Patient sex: M
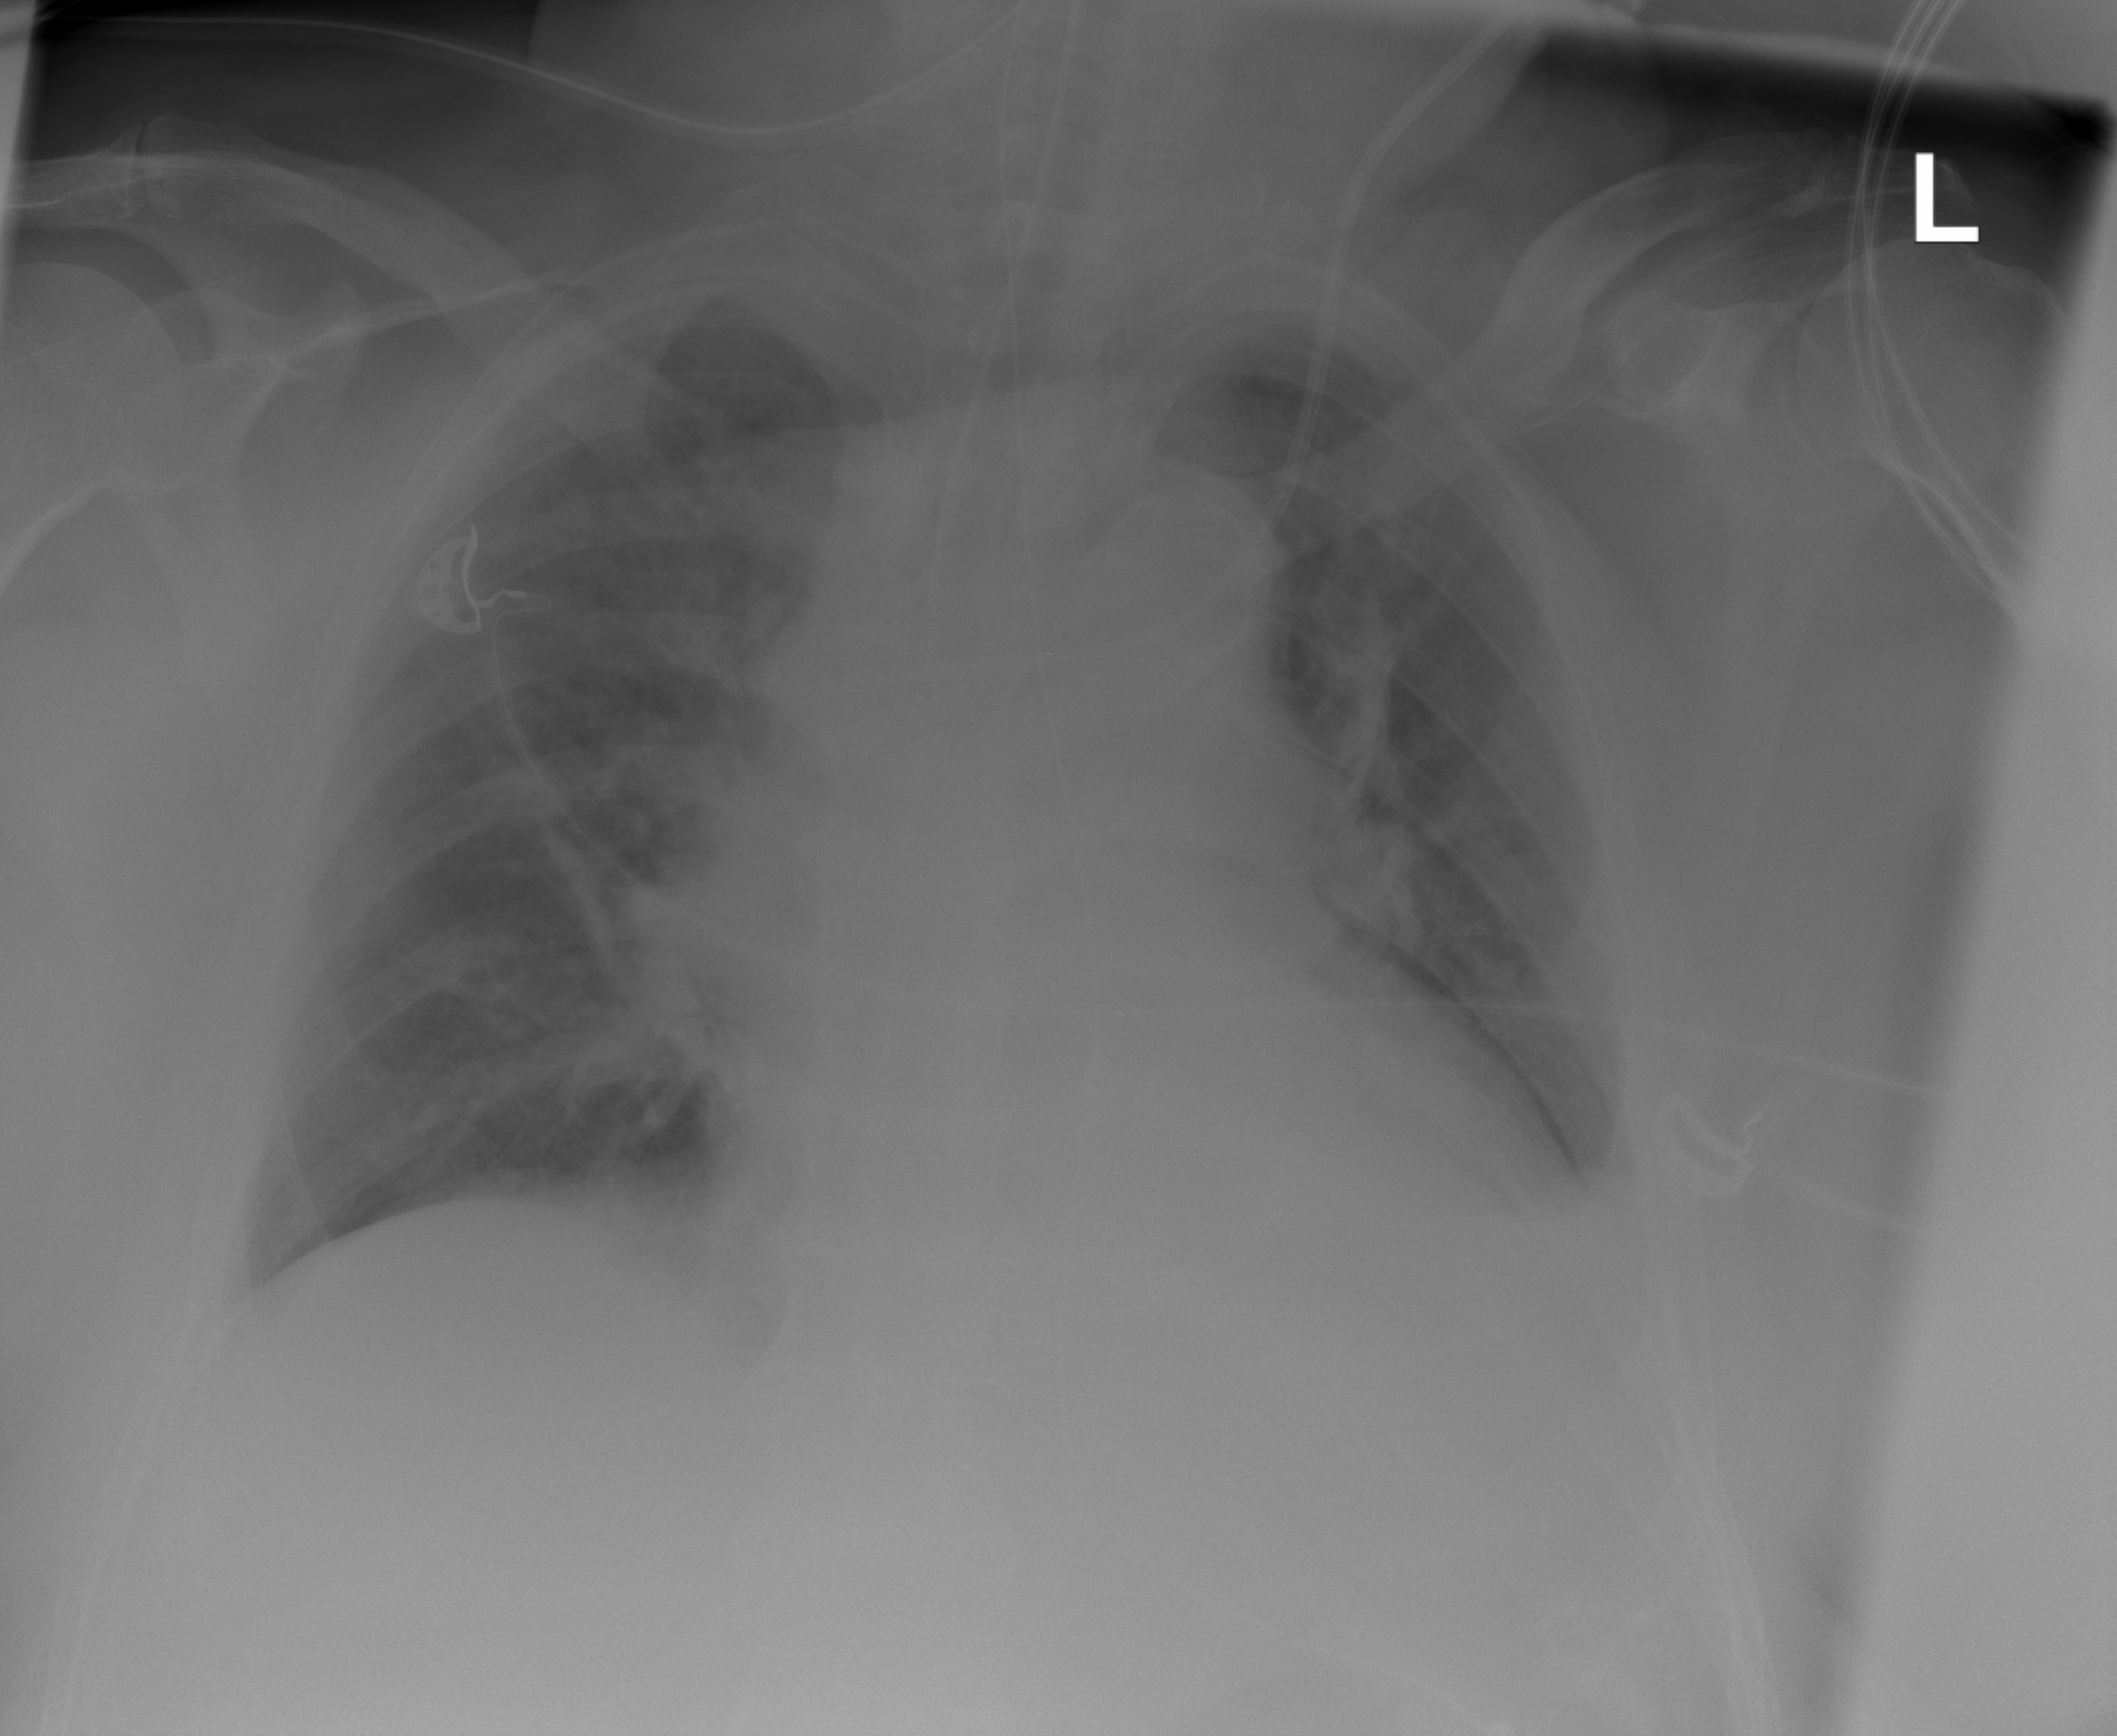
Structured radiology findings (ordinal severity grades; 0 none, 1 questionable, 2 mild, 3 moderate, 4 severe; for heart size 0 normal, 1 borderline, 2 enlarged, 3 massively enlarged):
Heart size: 2
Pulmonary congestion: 2
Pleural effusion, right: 0
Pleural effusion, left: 2
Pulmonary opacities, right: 2
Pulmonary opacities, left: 0
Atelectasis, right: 2
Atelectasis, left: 0